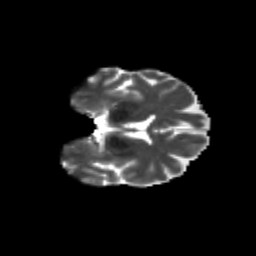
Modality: T2w
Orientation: coronal
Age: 52
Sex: female
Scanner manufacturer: siemens
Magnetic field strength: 3 T
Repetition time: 4.71 s
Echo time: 0.0906 s